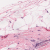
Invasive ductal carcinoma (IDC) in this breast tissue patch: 0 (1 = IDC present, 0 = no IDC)